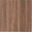
Piece: xx